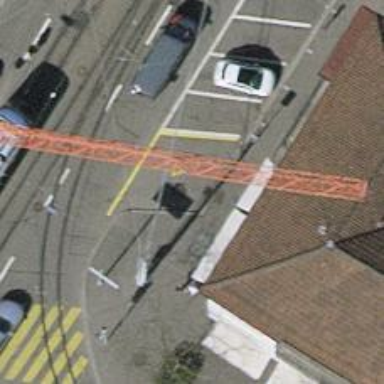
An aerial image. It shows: Disabled parking space.